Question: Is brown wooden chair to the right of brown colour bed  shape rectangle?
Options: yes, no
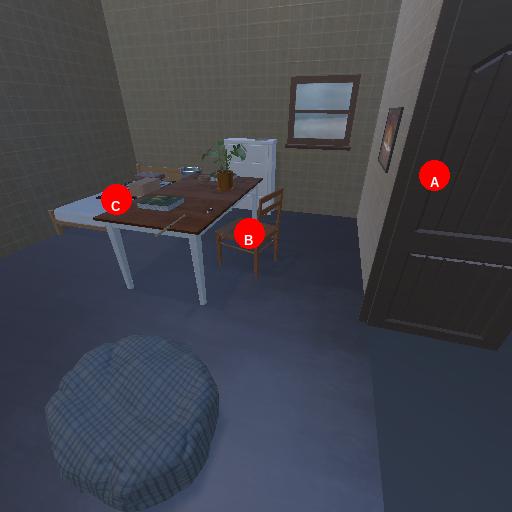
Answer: yes